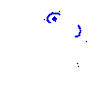
Particle: proton